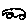
Label: car